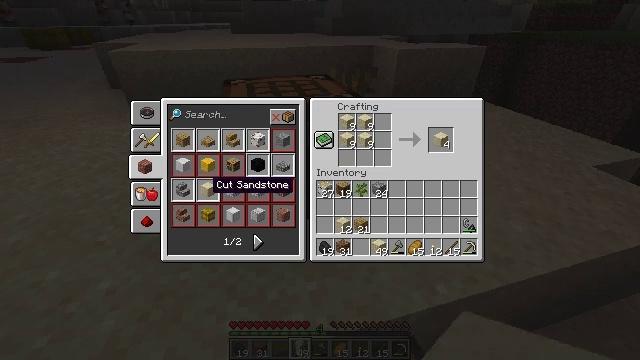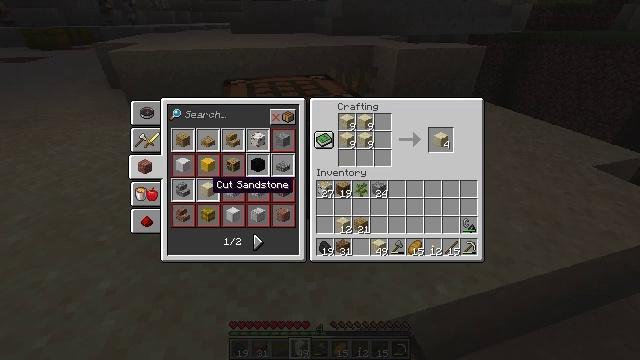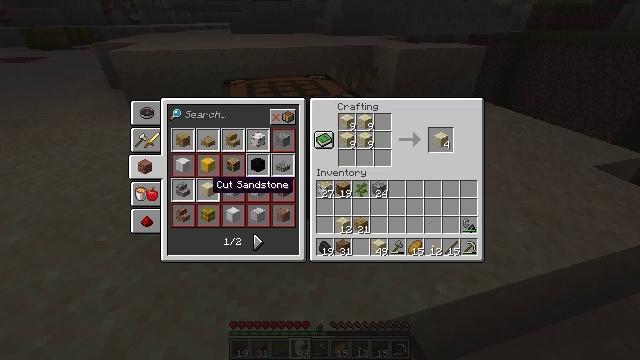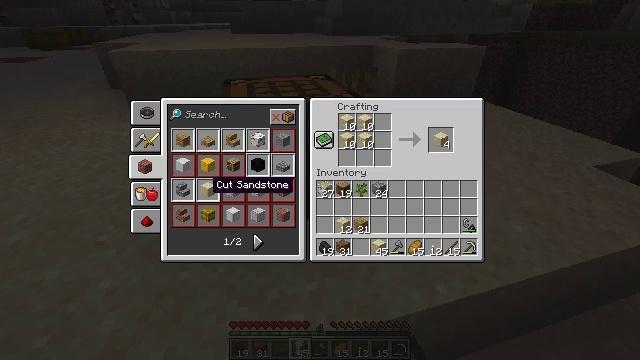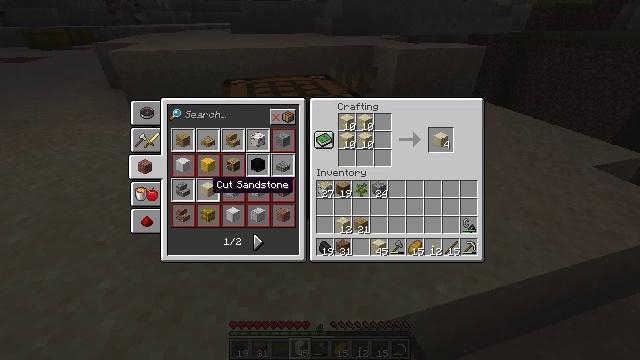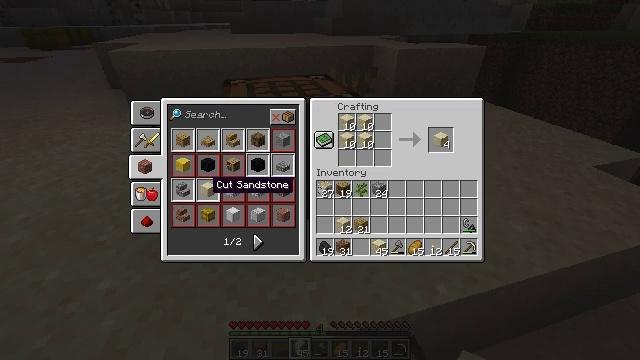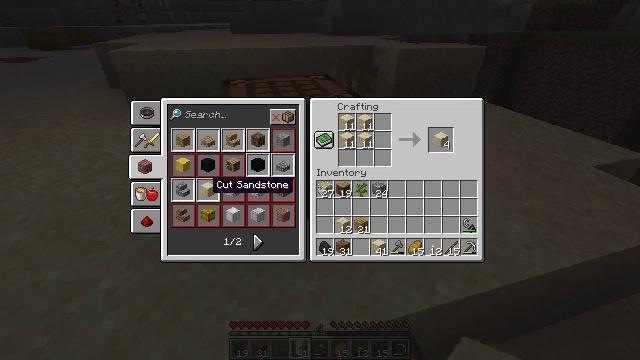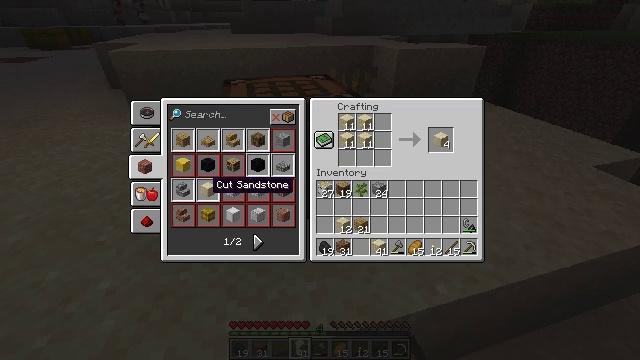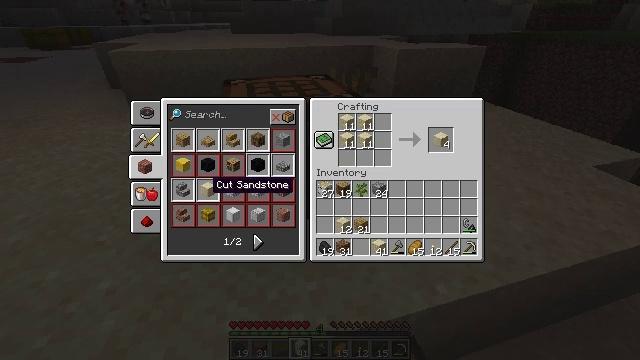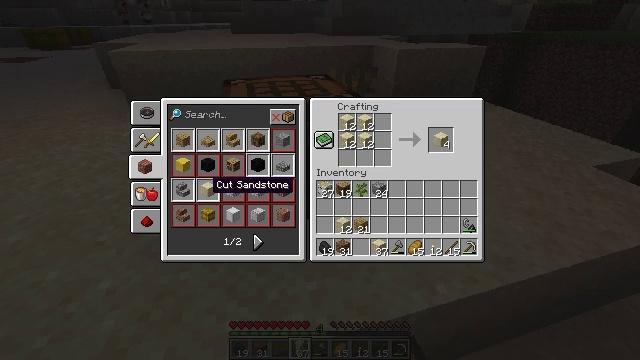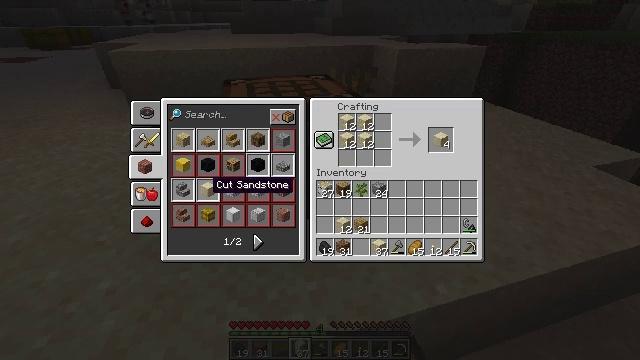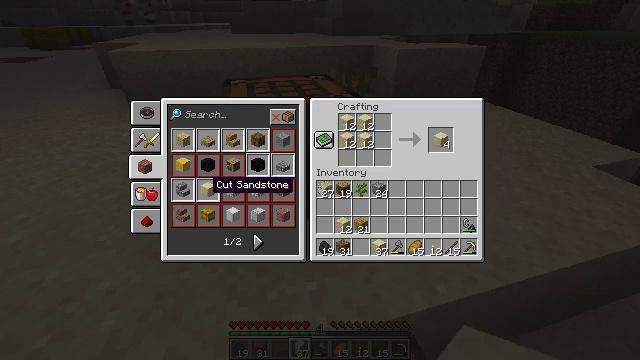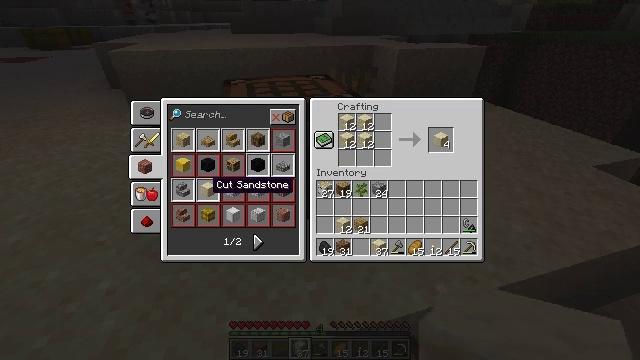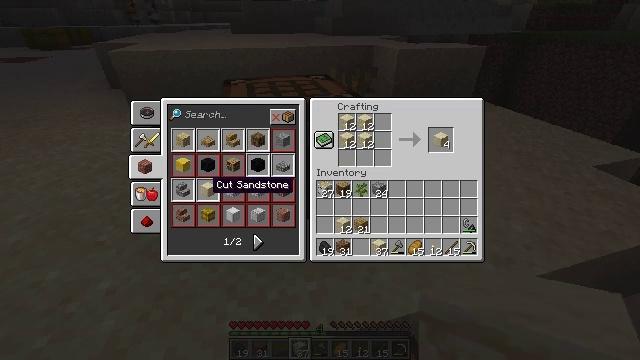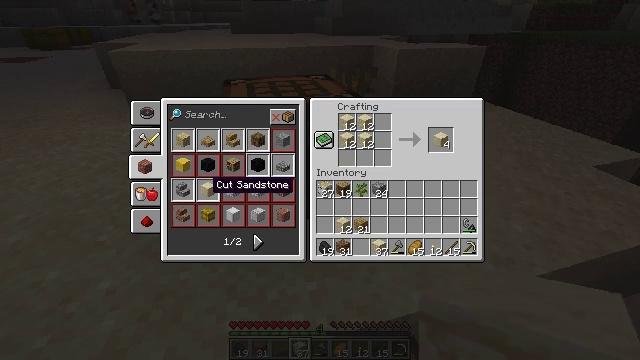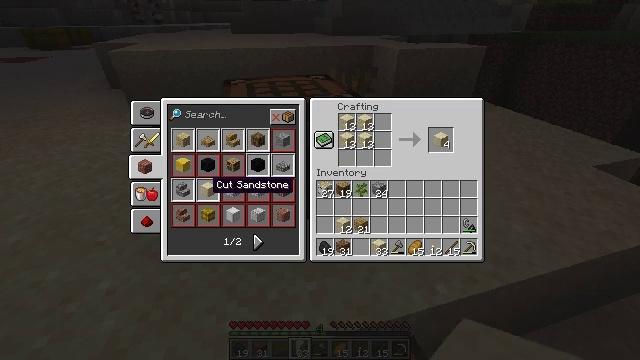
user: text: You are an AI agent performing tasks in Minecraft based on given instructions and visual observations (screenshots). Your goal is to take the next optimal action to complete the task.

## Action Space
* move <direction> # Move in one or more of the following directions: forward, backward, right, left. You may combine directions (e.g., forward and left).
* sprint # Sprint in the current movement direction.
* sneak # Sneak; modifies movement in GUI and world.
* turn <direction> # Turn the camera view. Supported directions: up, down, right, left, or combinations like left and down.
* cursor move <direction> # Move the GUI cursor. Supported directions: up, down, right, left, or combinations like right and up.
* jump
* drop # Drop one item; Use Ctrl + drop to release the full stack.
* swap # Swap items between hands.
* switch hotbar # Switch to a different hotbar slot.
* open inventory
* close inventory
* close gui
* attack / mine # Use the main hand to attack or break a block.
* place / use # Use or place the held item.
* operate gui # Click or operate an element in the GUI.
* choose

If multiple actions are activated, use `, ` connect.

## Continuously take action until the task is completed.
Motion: motion action
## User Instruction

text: Craft cut sandstone.
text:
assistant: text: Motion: operate gui
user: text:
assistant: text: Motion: no_op
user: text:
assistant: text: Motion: operate gui
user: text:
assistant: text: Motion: operate gui
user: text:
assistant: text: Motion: operate gui
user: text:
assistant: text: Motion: operate gui
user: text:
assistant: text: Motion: operate gui
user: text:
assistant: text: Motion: no_op
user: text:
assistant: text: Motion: operate gui
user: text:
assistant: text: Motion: operate gui
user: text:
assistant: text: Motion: operate gui
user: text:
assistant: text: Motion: no_op
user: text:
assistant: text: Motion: operate gui
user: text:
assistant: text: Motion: operate gui
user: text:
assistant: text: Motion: operate gui
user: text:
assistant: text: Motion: operate gui
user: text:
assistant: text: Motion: operate gui
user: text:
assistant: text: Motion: operate gui
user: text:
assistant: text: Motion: no_op
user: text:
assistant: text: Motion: operate gui
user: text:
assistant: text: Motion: operate gui
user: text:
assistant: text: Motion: no_op
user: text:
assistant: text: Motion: cursor move right
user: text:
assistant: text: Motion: cursor move right and up
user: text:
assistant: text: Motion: cursor move right and up
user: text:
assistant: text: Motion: cursor move right and up
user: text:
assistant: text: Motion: no_op
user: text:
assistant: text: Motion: no_op
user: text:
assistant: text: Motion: no_op
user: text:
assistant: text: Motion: no_op